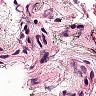
Metastatic tissue present: no